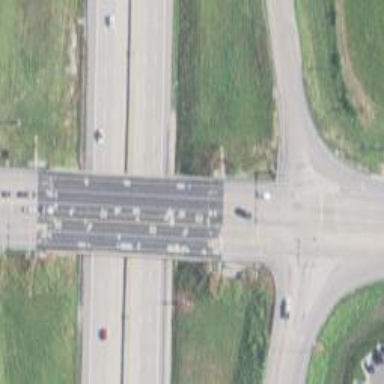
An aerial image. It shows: Secondary road with bridge.